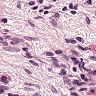
Metastatic tissue present: no